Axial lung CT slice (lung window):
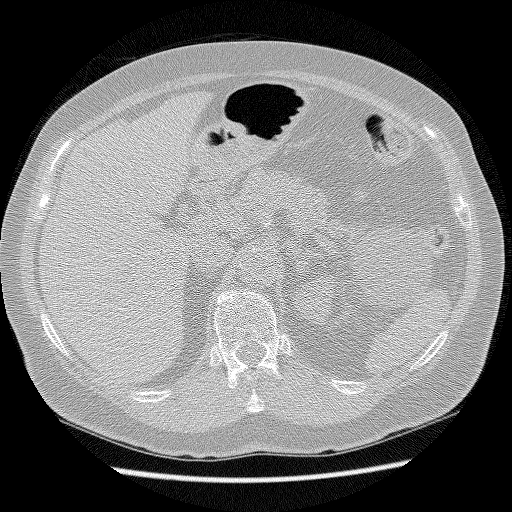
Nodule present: no